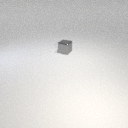
small gray metal cube